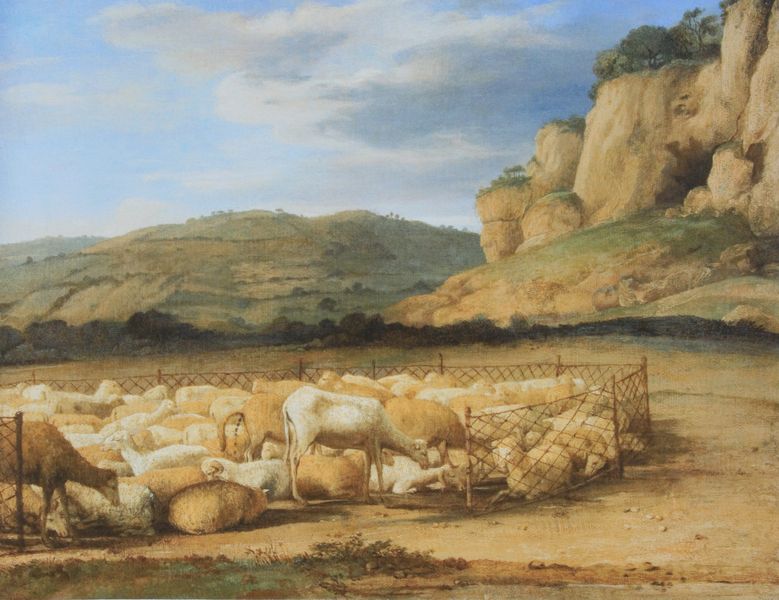
Titel: Schafhürde in der Campagna
Künstler: Claude Lorrain
Standort: Wien
Institution: Gemäldegalerie der Akademie der Bildenden Künste
Schlagwörter: berg, blau, felsen, gemälde, himmel, schatten, wolken, bäume, grün, landschaft, sand, braun, hell, weiss, gras, tiere, weg, wiese, zaun, beige, pelz, stehen, stein, steine, erde, feld, felder, hügel, natur, weide, büsche, gatter, gebüsch, sträucher, wiesen, boden, wald, rund, fell, liegen, schlafen, berge, fels, gebirge, hang, herde, platz, querformat, wolle, pfosten, eng, rinder, schaf, pfahl, eiss, karg, schafe, pferch, gehege, gedrängt, hochebene, einzäunung, lansdschaft, weoiss, ter, kot, landschaf, köttel, b, änge, scahf, monochromität, ausscheidung, strä, küttel, er vliegen